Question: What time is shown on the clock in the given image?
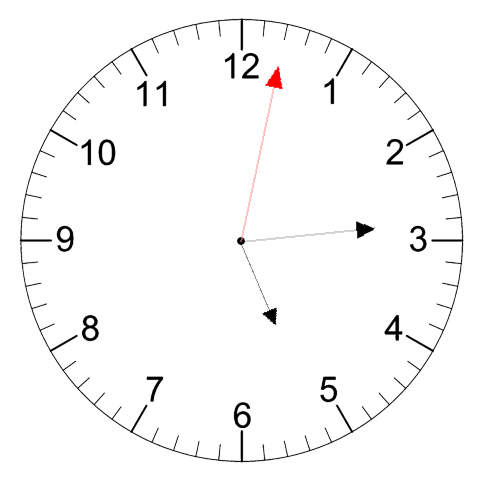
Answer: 05:14:02